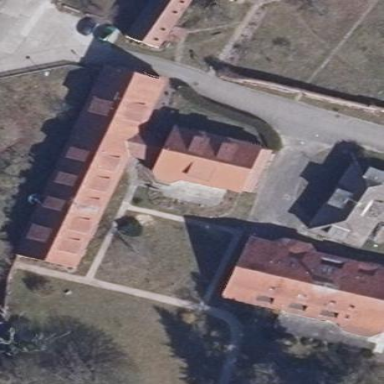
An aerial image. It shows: Hotel building.